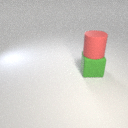
large red rubber cylinder above large green rubber cube